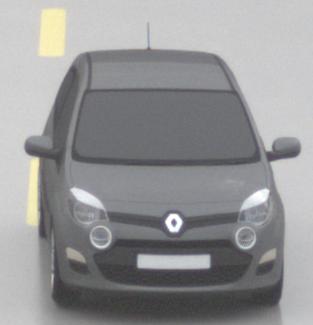
Make: Renault
Model: Twingo 1.2 LEV 16V 75
Detailed model: Twingo (II)
Model produced from: 2012/01
Model produced until: 2014/07
Doors: 3
Color: gray
Road condition: wet road
Daytime: morning or afternoon
Contrast: low contrast